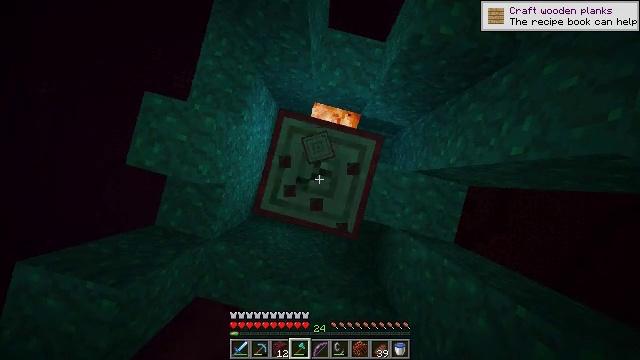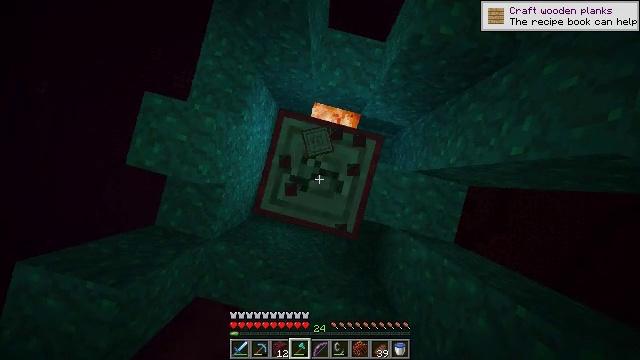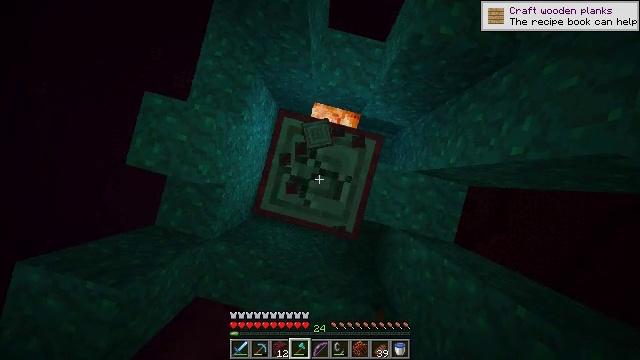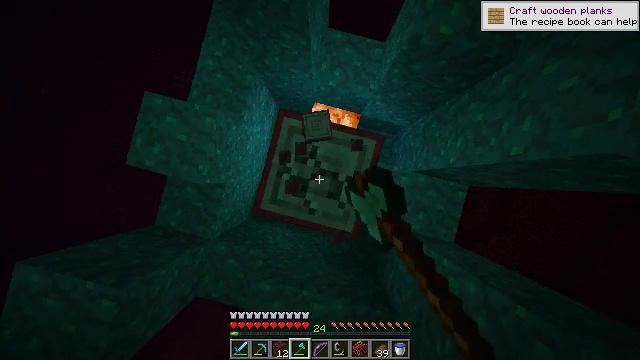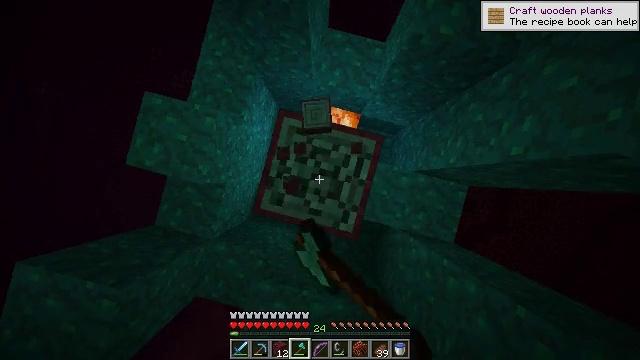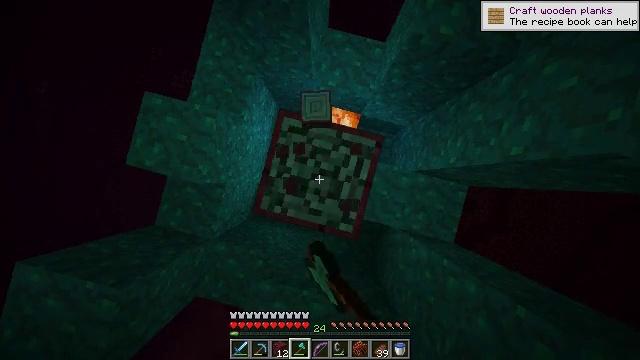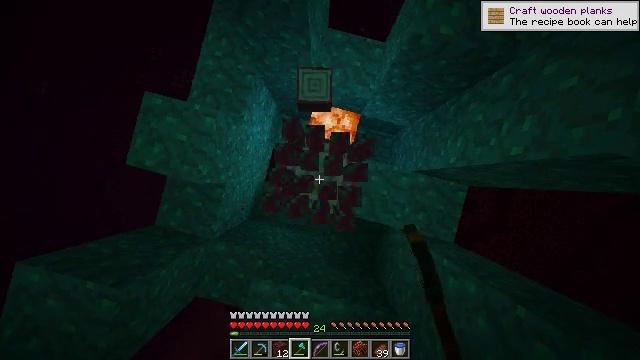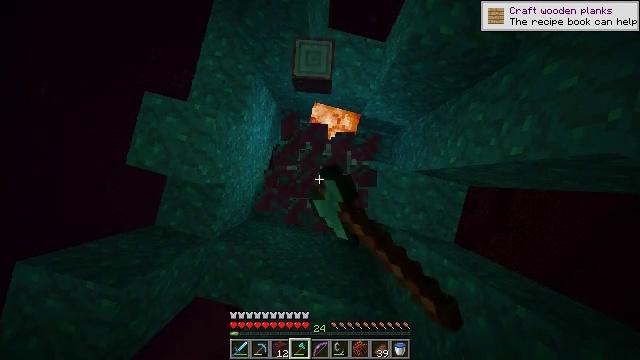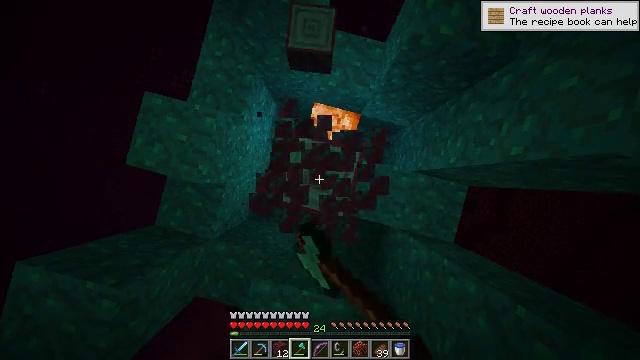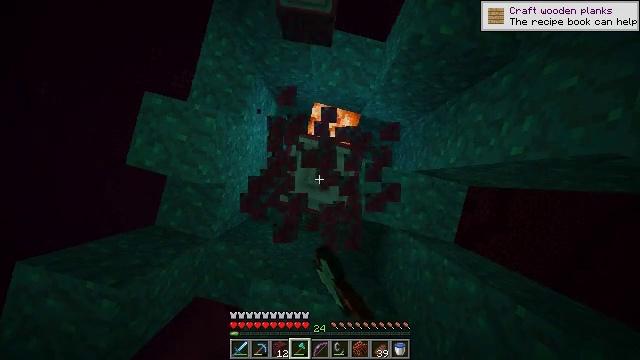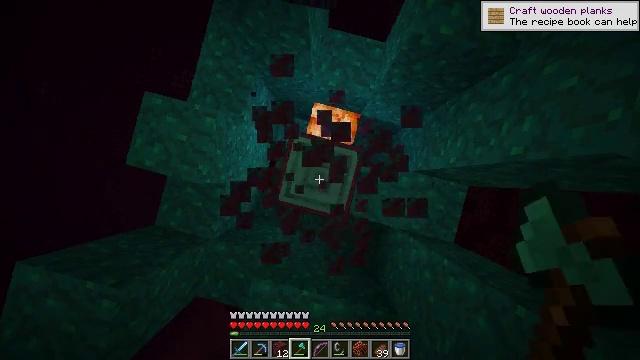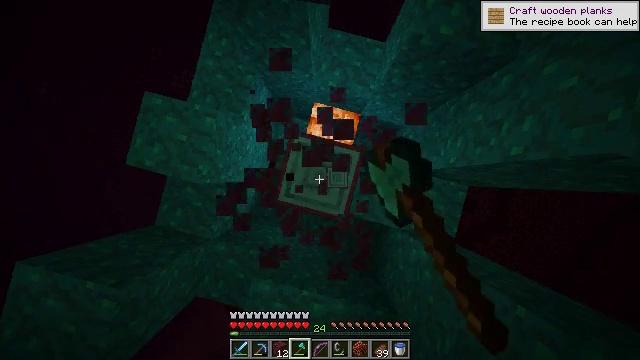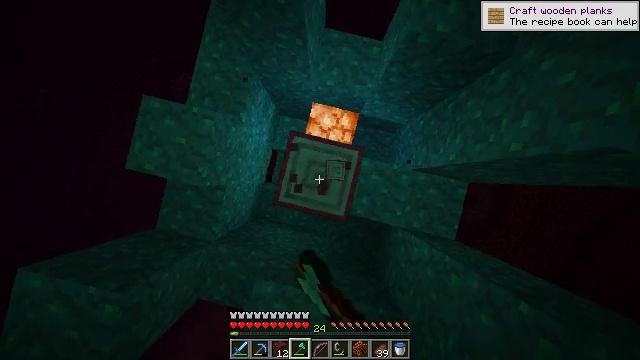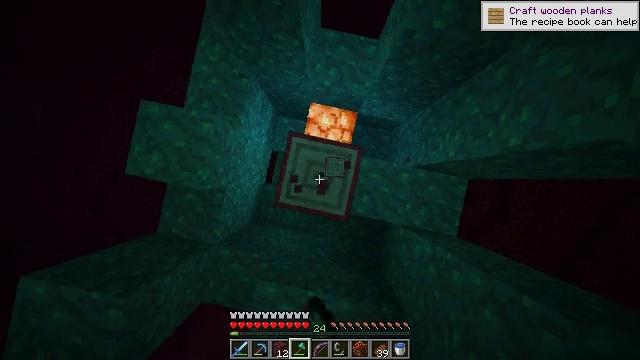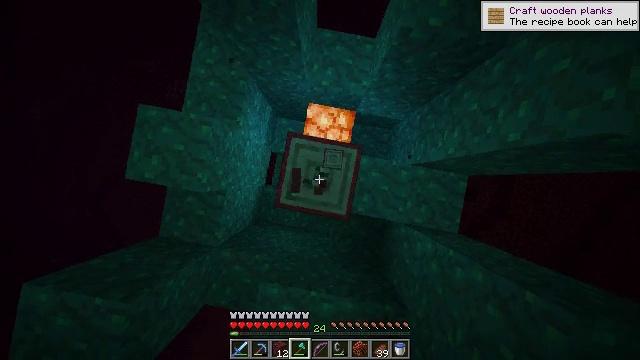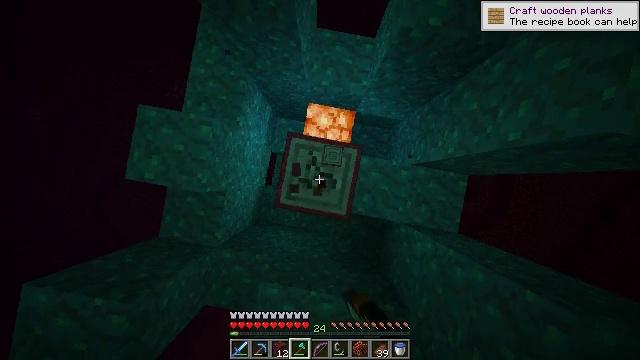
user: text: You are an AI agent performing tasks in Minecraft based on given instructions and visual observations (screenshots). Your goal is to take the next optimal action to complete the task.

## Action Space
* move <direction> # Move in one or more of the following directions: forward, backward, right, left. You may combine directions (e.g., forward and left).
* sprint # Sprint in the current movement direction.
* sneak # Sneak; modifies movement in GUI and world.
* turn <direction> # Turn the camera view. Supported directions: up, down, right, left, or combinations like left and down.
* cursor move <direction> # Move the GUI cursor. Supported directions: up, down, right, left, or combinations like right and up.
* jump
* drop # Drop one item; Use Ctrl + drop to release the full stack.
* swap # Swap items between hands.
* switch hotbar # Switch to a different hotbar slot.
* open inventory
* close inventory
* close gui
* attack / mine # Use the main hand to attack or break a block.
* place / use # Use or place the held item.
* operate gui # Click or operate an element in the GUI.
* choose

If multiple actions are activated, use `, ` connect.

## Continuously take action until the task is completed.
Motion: motion action
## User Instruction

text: Chop down the warped stem from the warped forest.
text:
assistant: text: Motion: attack / mine
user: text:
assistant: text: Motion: attack / mine
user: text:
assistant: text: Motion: attack / mine
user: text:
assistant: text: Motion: attack / mine
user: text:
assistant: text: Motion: attack / mine
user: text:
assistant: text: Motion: attack / mine
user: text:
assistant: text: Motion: attack / mine
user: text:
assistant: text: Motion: attack / mine
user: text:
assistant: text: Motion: attack / mine
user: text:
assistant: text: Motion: attack / mine
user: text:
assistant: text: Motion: attack / mine
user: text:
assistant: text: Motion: turn left and up, attack / mine
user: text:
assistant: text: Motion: turn left and up, attack / mine
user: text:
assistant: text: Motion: turn left and up, attack / mine
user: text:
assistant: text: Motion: attack / mine
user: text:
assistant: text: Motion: attack / mine
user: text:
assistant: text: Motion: attack / mine
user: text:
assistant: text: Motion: attack / mine
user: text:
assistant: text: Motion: attack / mine
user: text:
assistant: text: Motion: attack / mine
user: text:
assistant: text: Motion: attack / mine
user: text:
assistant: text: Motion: attack / mine
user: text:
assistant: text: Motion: attack / mine
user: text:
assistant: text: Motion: attack / mine
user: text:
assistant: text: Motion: attack / mine
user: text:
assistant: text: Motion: attack / mine
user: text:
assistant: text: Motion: attack / mine
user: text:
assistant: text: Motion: attack / mine
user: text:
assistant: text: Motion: attack / mine
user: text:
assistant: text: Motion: attack / mine